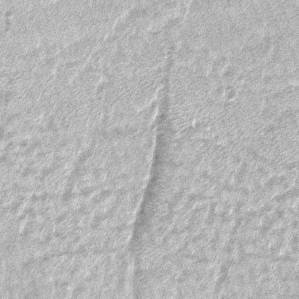
Label: frost